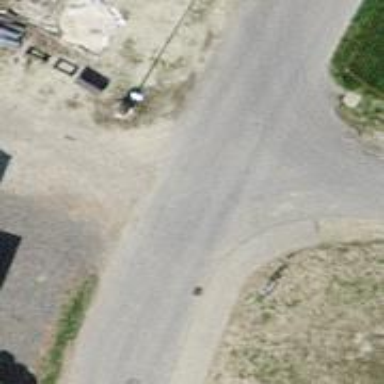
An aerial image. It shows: Residential road.